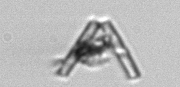
Label: Thalassionema